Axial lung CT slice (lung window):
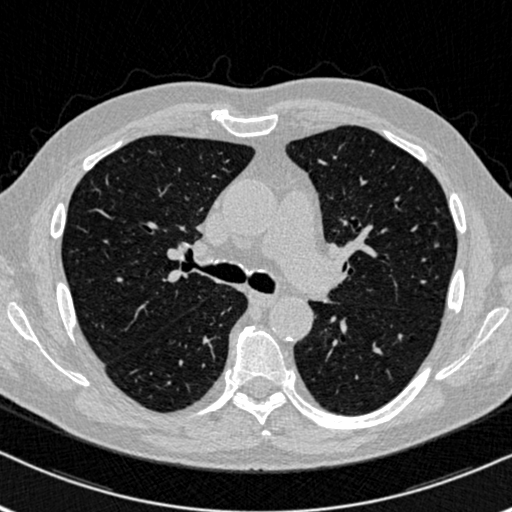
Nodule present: no